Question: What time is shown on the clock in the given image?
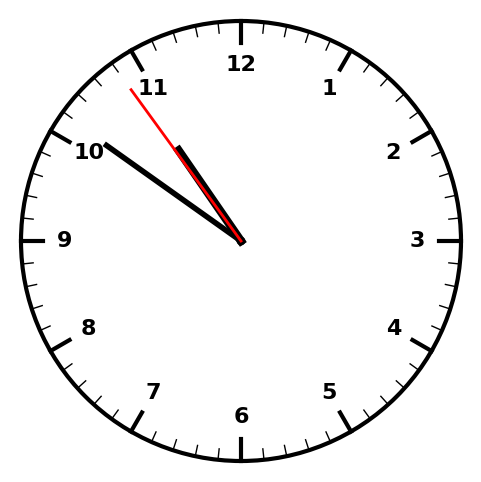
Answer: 10:50:54